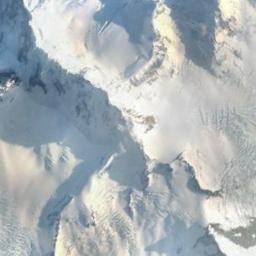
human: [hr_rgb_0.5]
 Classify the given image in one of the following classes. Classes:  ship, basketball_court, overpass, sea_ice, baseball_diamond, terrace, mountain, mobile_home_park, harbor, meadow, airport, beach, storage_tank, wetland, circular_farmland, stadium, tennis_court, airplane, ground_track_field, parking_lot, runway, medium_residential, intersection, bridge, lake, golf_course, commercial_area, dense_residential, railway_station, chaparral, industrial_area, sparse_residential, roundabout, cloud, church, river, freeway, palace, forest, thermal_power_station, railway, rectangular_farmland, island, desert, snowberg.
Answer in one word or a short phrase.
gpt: snowberg